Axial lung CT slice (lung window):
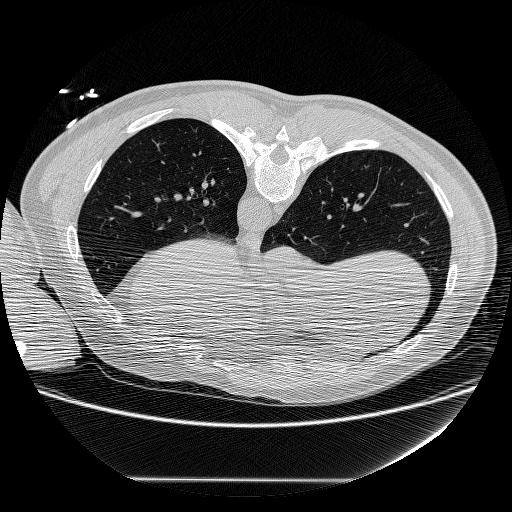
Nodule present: no